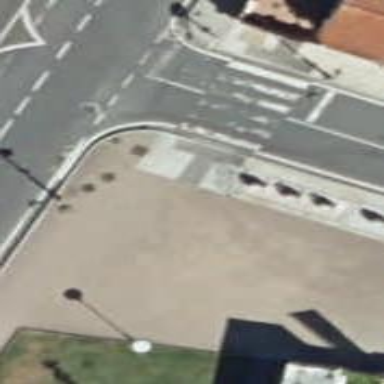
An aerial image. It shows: Footway surfaced with paving stones.